Interaction volume radius: 5 \u00c5
Interaction volume height: 15 \u00c5
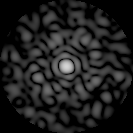
Disorder parameter: 0.853